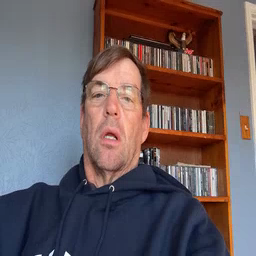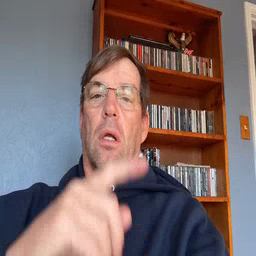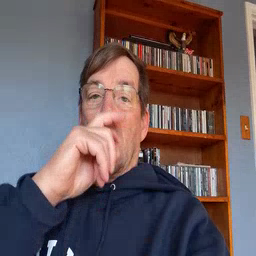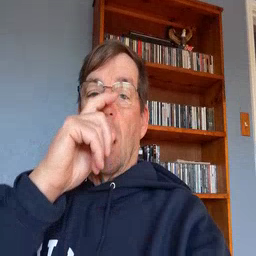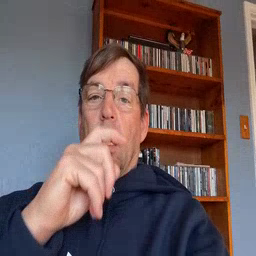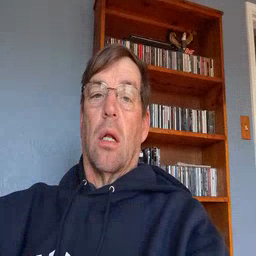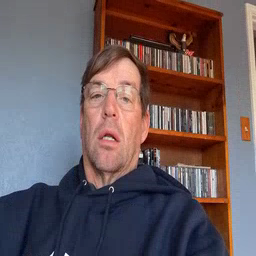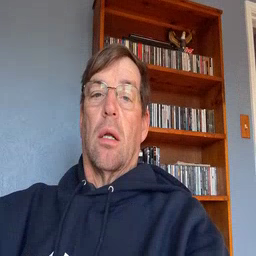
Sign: doll